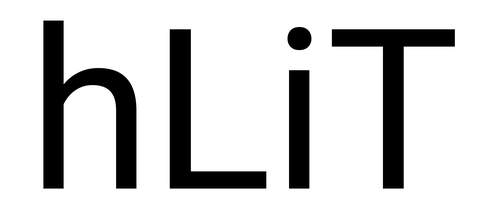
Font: Roboto_Regular